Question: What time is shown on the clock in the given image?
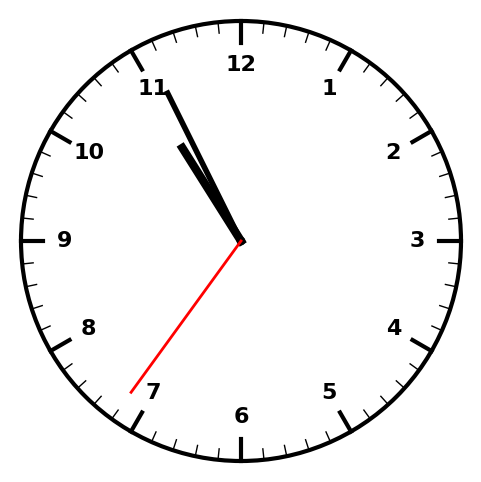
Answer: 10:55:36